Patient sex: F
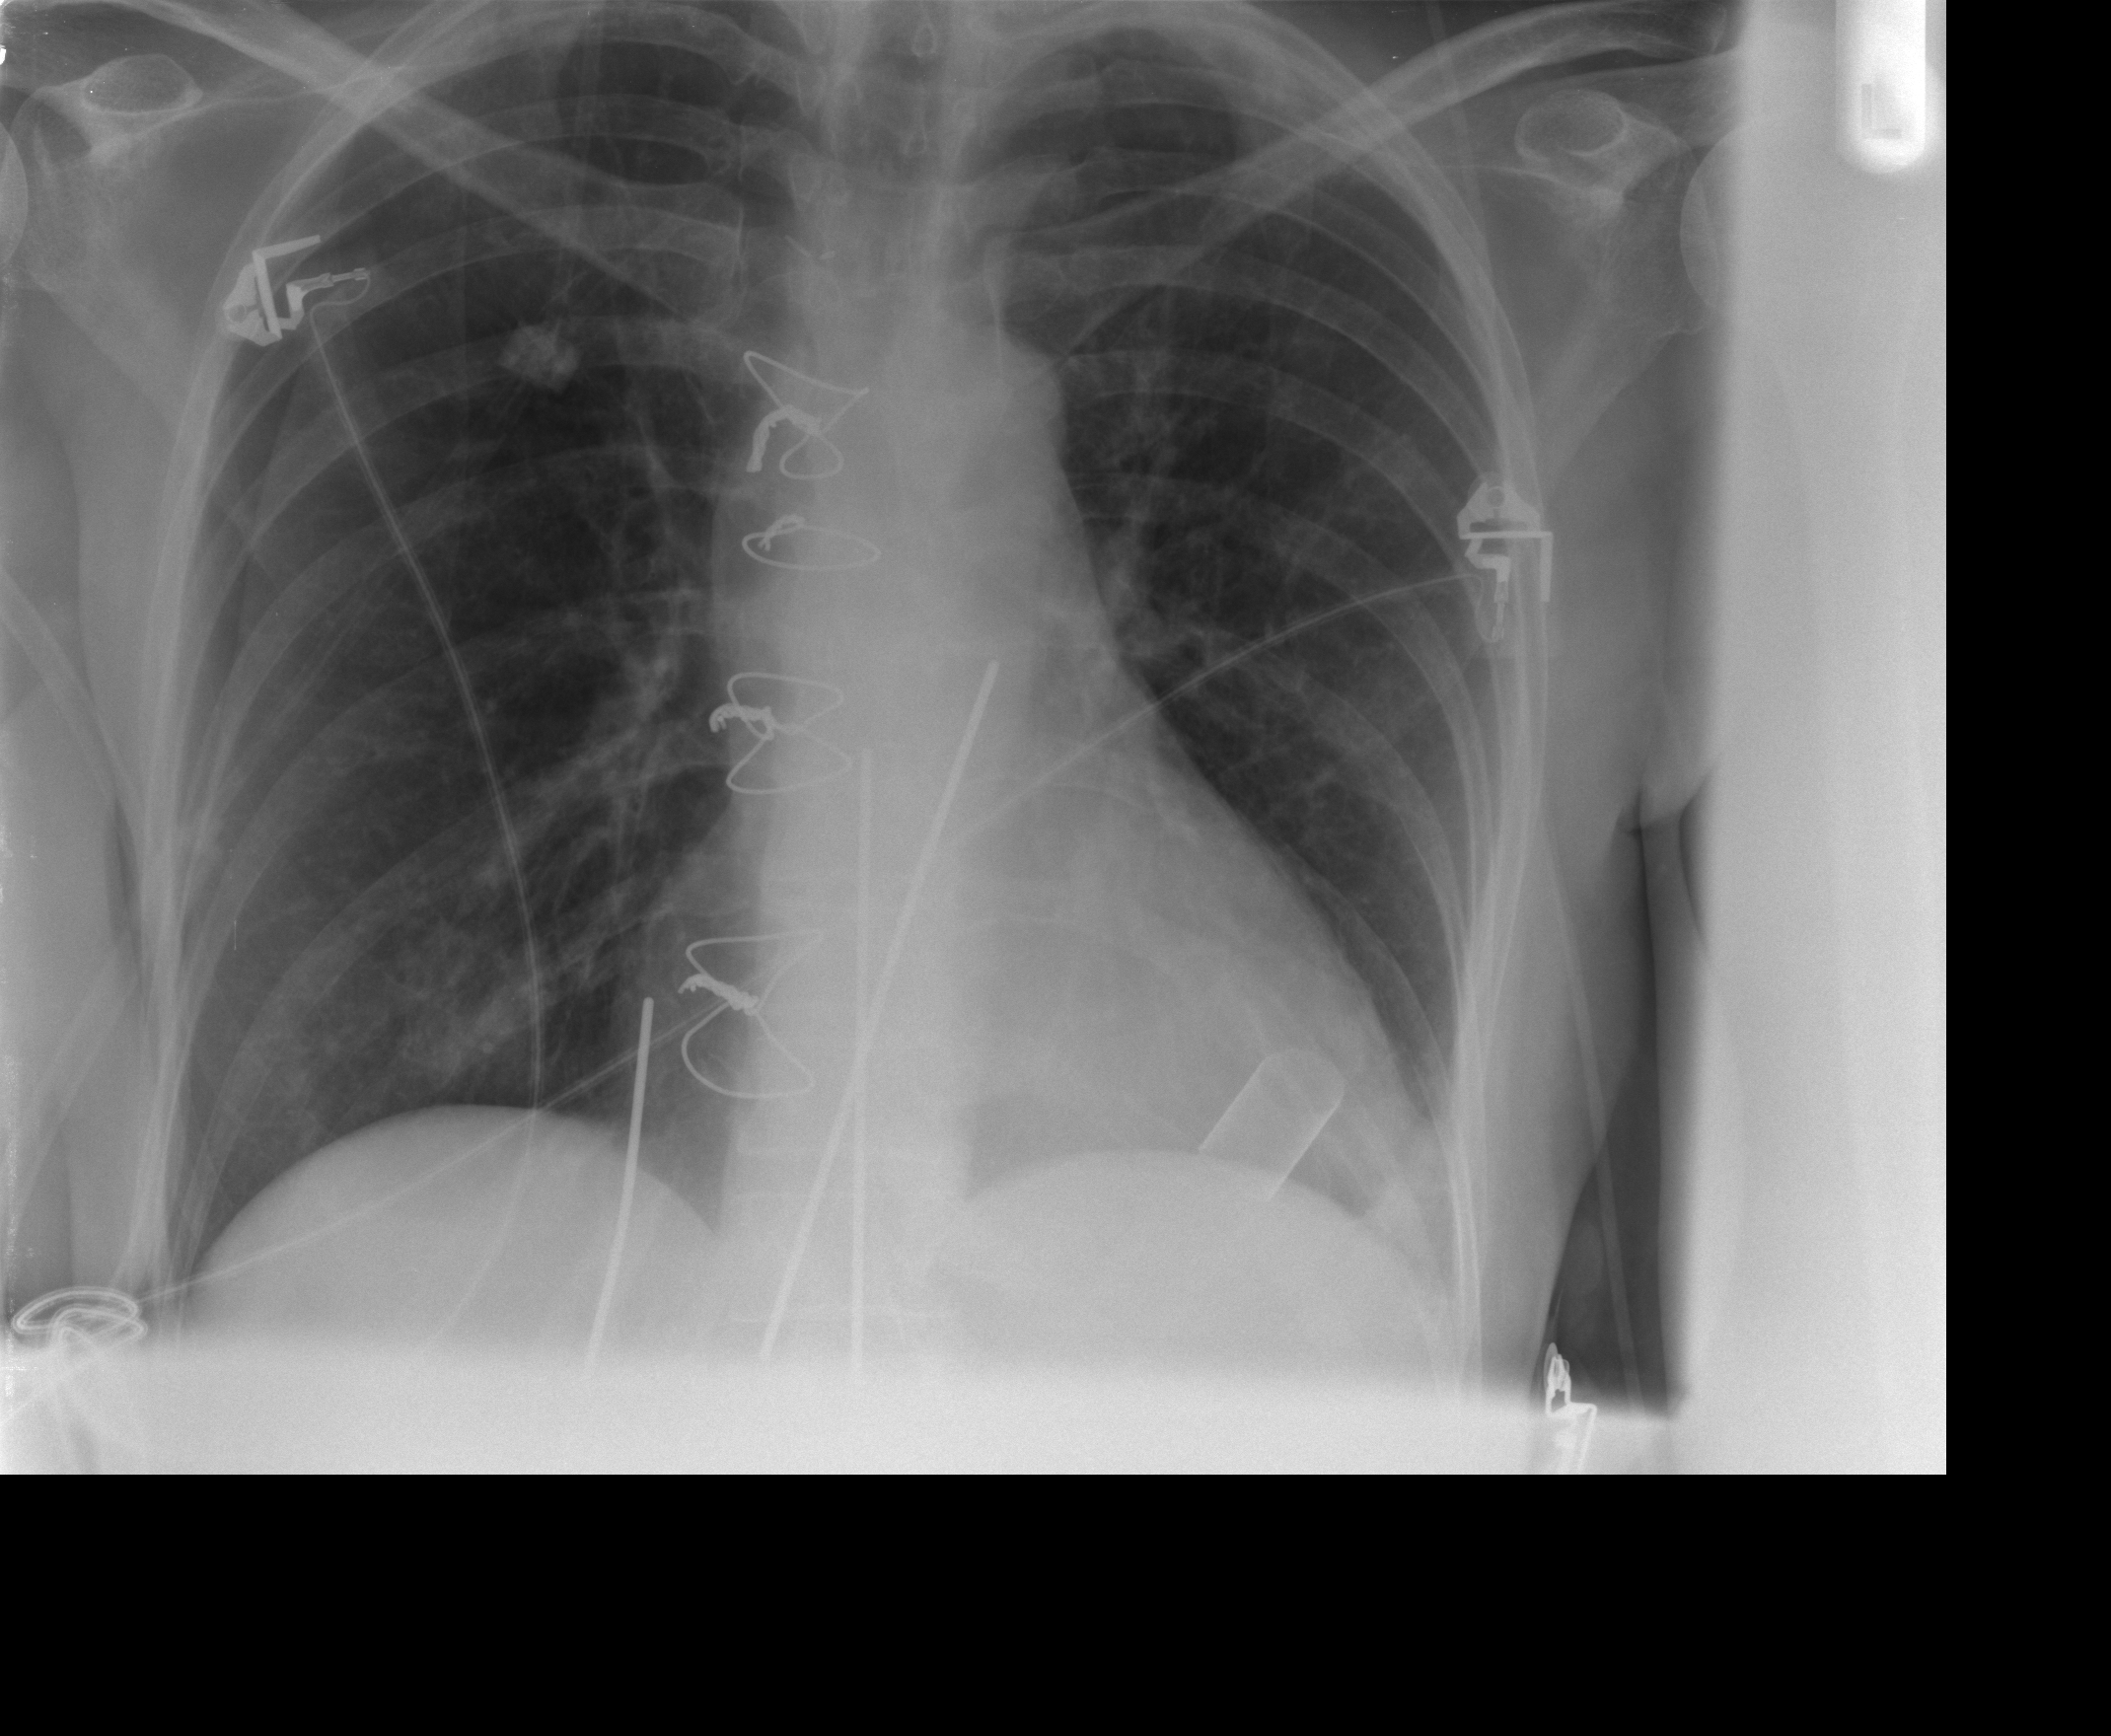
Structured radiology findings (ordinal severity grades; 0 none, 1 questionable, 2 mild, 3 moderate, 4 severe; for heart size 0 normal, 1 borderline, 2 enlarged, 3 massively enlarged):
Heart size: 2
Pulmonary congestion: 1
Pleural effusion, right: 0
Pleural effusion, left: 1
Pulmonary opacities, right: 0
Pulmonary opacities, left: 0
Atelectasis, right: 1
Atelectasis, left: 1